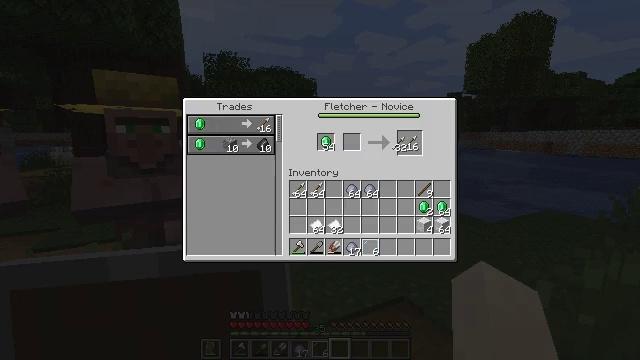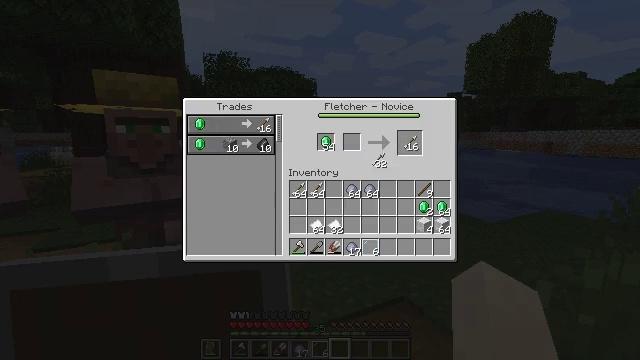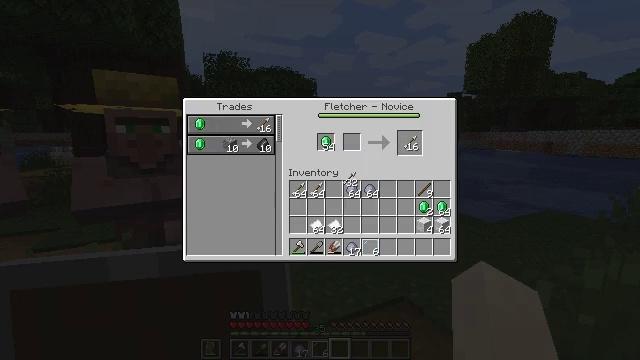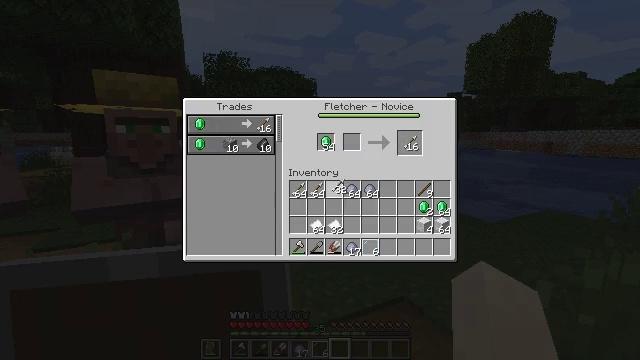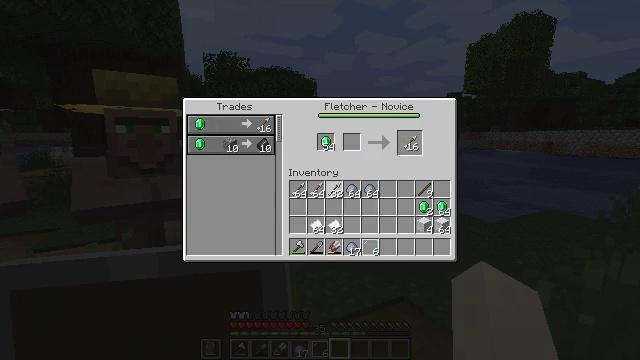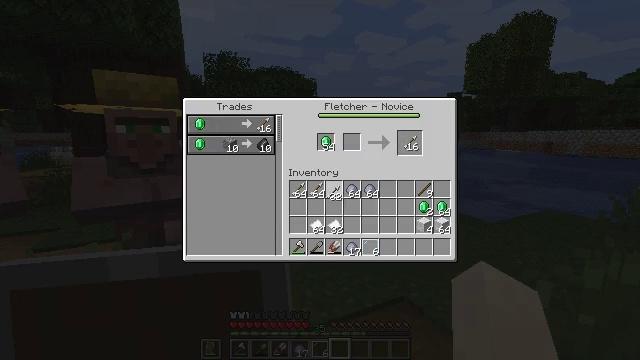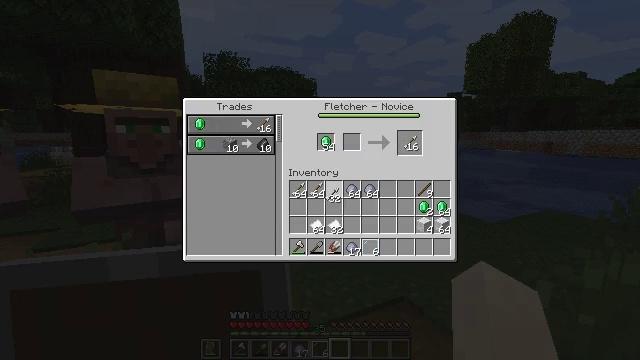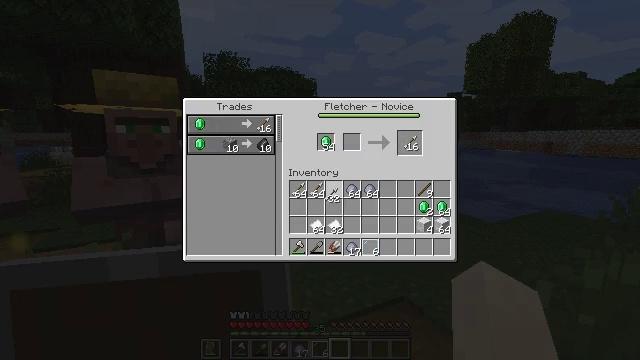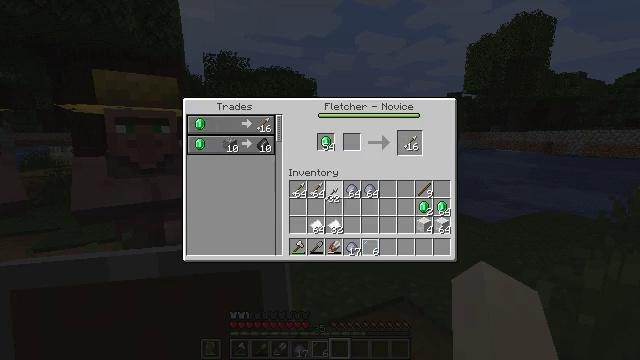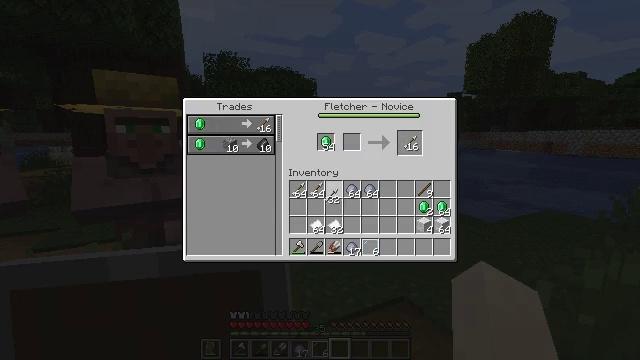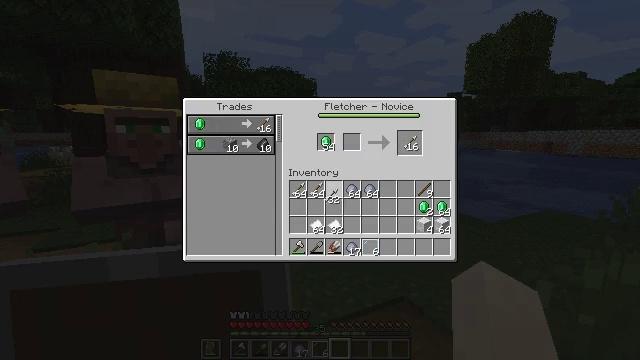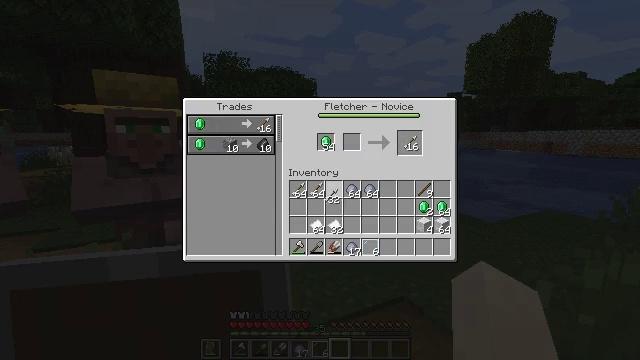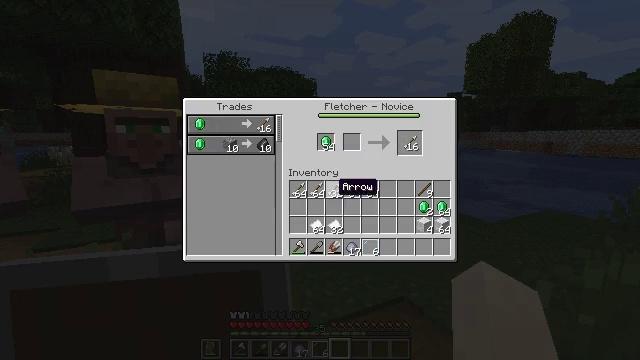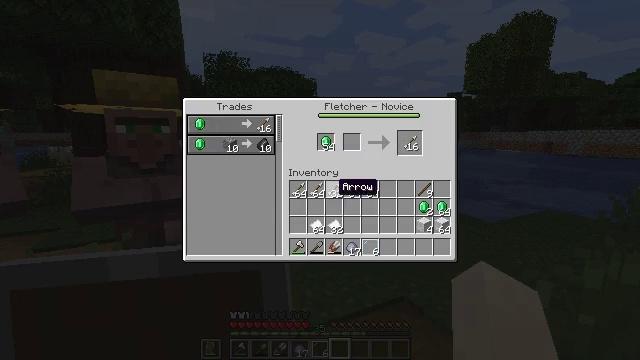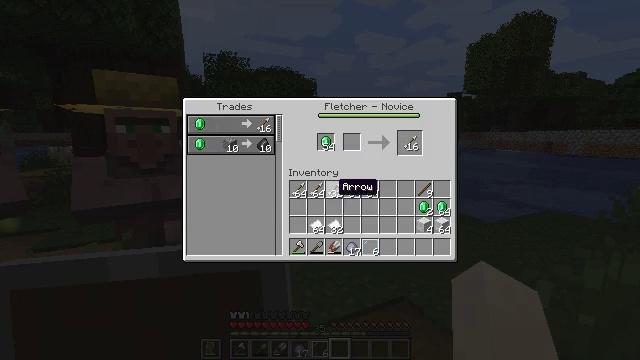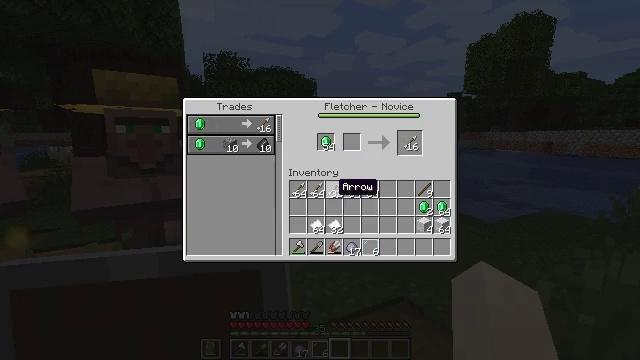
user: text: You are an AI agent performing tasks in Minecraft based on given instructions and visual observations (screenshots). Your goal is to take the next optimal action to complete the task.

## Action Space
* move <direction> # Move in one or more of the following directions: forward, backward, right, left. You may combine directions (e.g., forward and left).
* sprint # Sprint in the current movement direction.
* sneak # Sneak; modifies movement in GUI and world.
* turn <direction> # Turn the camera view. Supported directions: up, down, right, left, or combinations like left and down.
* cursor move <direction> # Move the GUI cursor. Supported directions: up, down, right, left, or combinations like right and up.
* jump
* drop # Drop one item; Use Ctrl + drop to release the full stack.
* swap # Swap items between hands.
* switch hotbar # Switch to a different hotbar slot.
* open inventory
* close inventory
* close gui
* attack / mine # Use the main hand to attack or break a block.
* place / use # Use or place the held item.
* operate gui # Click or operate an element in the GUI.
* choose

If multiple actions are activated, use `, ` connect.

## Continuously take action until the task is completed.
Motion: motion action
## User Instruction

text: Use string and sticks to craft a bow.
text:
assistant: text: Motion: cursor move left and down, open gui
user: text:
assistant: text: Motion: cursor move left and down
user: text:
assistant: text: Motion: cursor move left and down
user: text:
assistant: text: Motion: no_op
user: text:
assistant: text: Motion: no_op
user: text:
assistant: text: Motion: no_op
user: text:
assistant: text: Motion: no_op
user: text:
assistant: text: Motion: no_op
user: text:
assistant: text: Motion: operate gui
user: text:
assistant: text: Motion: operate gui
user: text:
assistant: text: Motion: operate gui
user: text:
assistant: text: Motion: no_op
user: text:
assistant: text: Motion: no_op
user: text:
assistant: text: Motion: no_op
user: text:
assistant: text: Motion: no_op
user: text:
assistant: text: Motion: no_op
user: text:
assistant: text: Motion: close gui
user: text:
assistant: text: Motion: open inventory
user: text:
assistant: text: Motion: no_op
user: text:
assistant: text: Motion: no_op
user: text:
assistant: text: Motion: no_op
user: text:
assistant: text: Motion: move back
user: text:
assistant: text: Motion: move back
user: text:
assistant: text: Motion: move back
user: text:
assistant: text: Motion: move back
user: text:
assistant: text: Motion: move back, turn left
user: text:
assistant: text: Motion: move back, turn left and up
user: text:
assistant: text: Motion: move back, turn left and up
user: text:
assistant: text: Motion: move back, turn left and up
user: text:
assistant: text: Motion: no_op